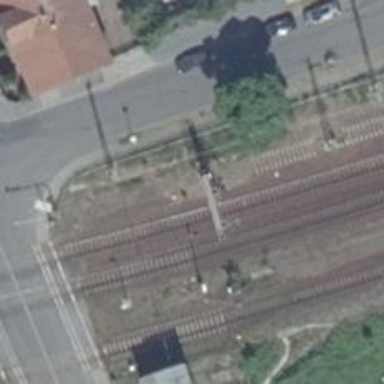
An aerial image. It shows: Railway signal.